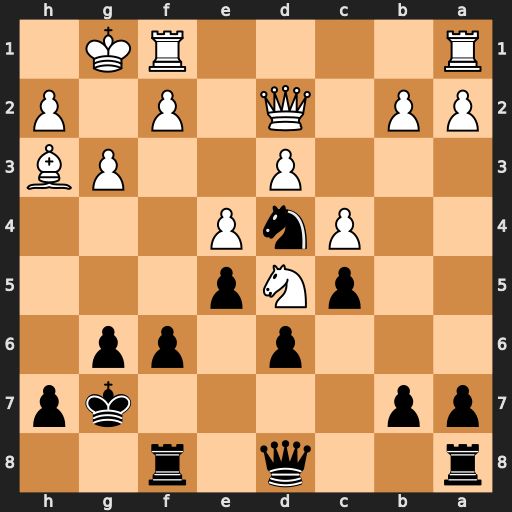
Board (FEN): r2q1r2/pp4kp/3p1pp1/2pNp3/2PnP3/3P2PB/PP1Q1P1P/R4RK1
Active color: b
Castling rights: -
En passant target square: -
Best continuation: Nf3+ Kg2 Nxd2